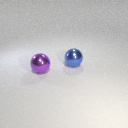
large purple metal sphere to the left of large blue metal sphere